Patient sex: M
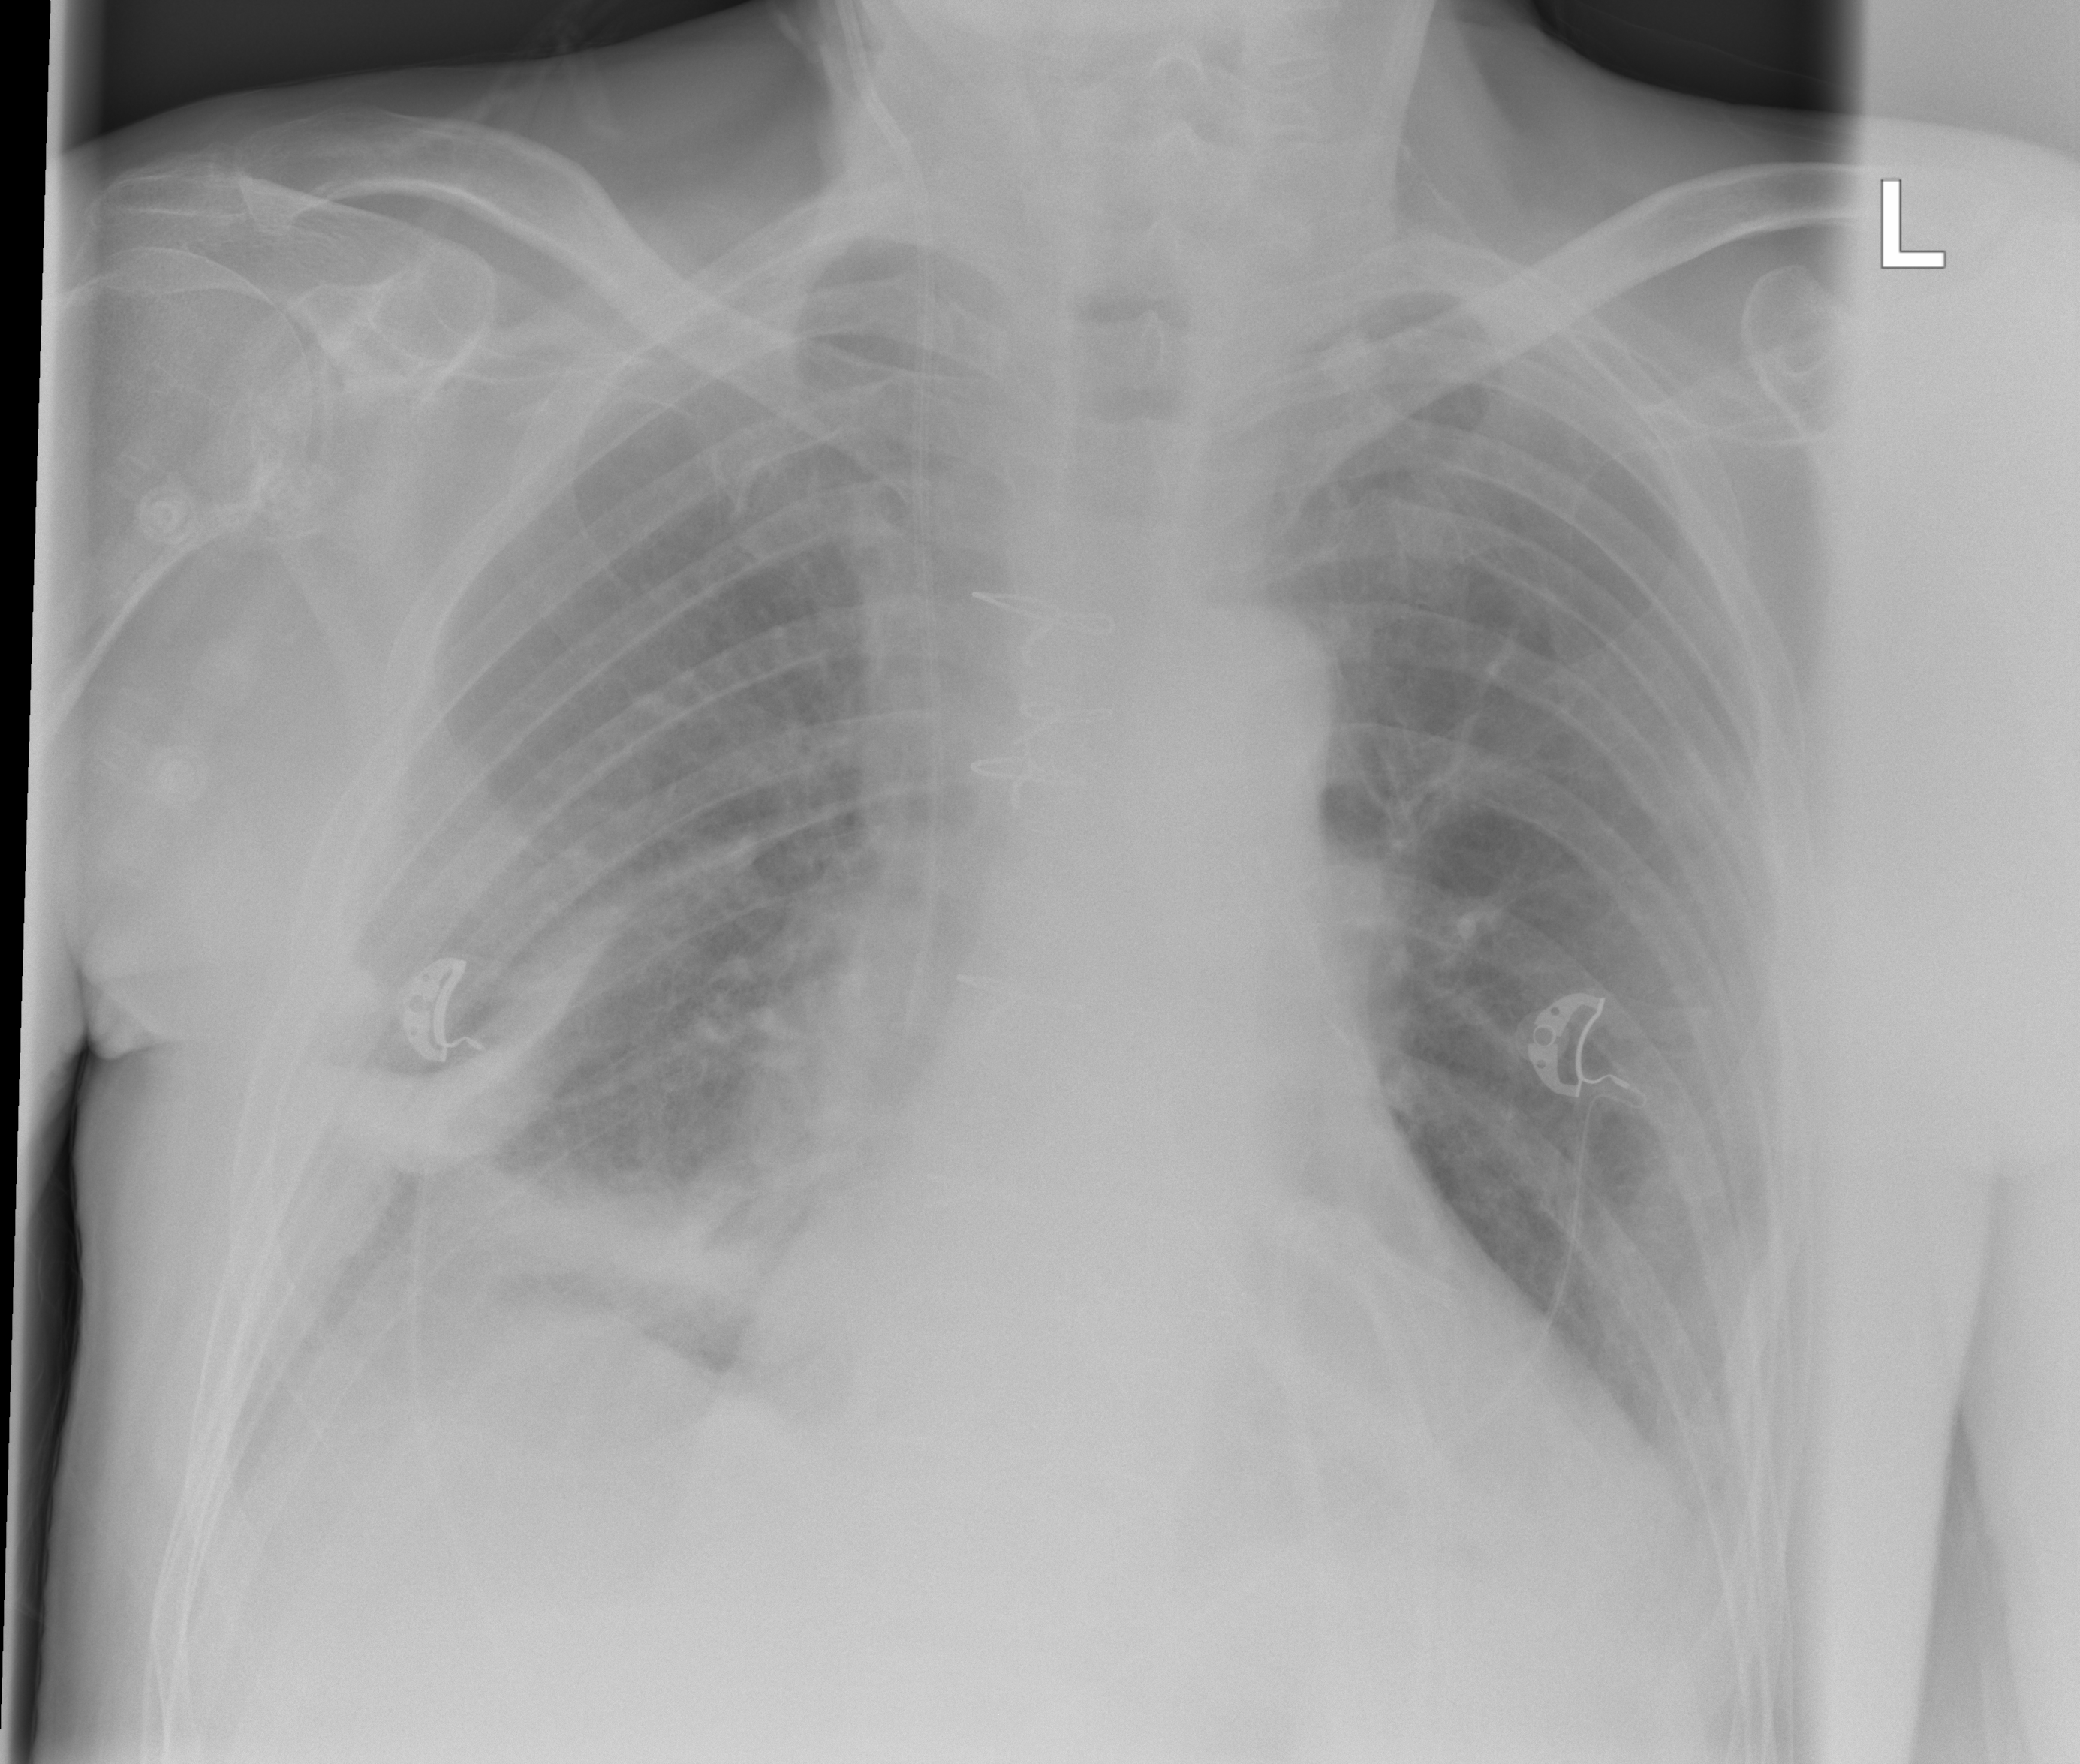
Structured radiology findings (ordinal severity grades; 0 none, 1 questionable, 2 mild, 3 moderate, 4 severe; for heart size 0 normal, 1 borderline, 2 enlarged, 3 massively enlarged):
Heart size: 2
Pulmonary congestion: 2
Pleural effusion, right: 2
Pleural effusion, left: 2
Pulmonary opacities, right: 0
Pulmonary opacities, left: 0
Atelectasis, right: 2
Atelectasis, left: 0